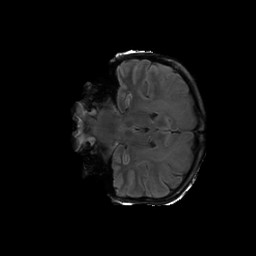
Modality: FLAIR
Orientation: coronal
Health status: ill
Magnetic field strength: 3 T